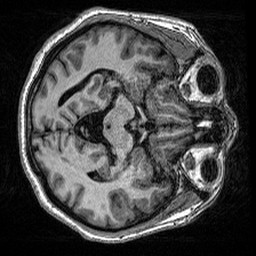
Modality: T1w
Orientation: axial
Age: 31
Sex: male
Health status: healthy
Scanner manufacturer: siemens
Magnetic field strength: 1.5 T
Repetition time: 2.73 s
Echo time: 0.00357 s